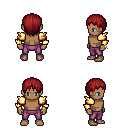
a pixel art fantasy rpg character, male body template, human, dark skin, gold arm armor, magenta pants, brunette plain hairstyle, bracelets, four views (front, back, left, right), 2x2 character sprite sheet, small pixel art, hard edges, no anti-aliasing